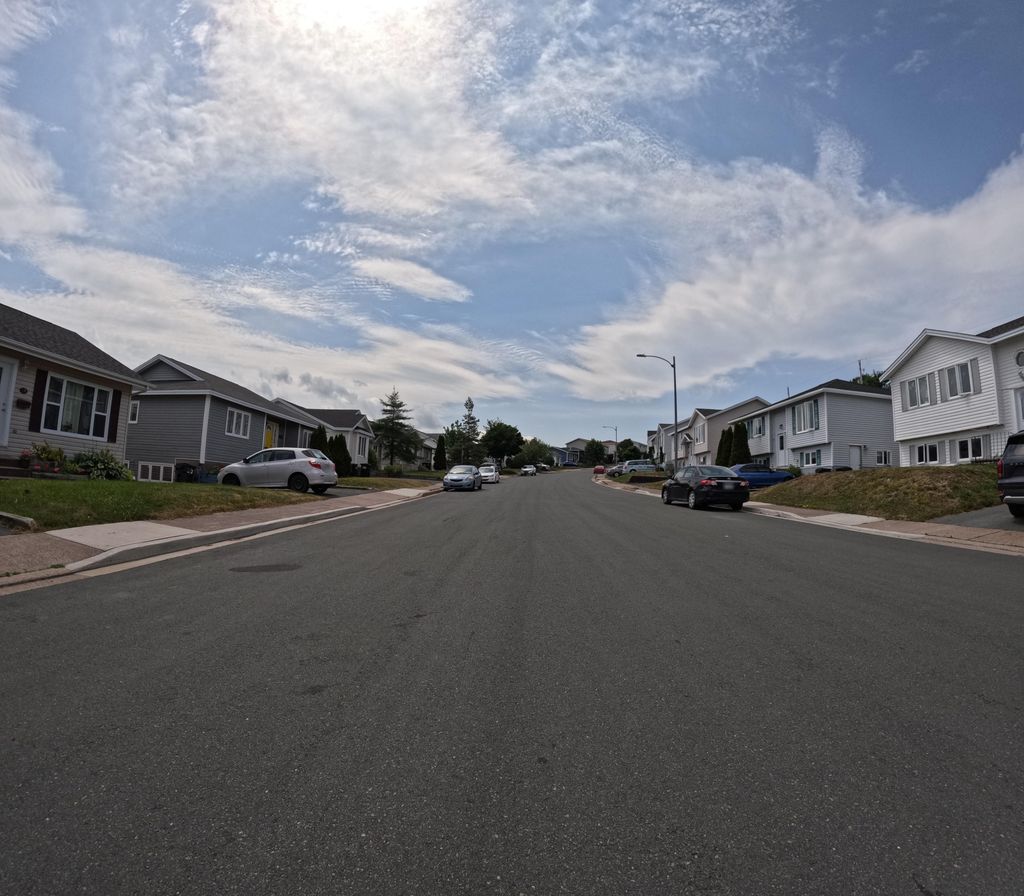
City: st_johns